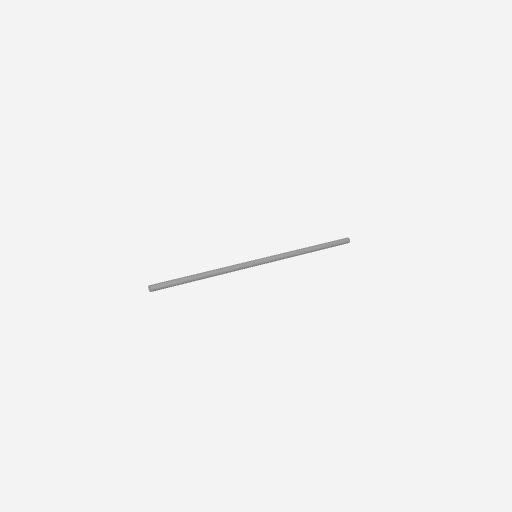
Part: GoTUBE1200